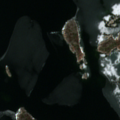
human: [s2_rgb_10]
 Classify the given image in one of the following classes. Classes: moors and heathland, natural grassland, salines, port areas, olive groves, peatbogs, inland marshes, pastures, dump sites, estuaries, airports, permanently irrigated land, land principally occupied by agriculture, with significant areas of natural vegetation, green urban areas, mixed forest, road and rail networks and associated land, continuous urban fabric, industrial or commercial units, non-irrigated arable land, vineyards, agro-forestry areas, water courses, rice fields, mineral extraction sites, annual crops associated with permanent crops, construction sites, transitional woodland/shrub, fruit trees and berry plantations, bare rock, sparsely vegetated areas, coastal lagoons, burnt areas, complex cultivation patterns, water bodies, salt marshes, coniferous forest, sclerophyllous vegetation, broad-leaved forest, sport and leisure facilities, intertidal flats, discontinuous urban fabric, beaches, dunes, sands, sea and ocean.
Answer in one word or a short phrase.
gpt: broad-leaved forest, sea and ocean